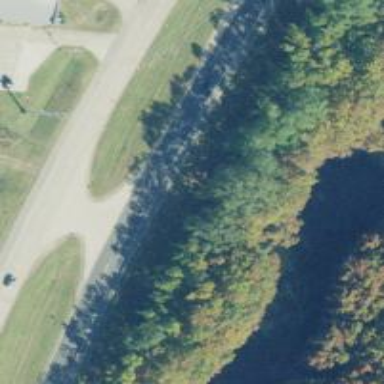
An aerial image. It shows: This image shows trunk highway that functions as expressway.